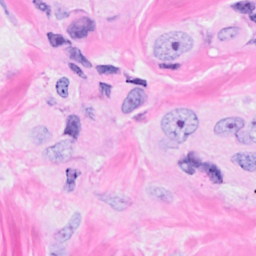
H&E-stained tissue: Breast